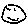
Label: smiley face